Current action and preconditions to check: trajectory_clear

Your task: For each precondition in the list above, predict whether it will hold at this action.

Consider the current scene as observed from the mobile robot's camera, and analyze the predicted future states of all dynamic agents (e.g., people, animals, vehicles, or any moving entities) within the NEXT SECOND.

IMPORTANT: Only answer "very likely" if you are absolutely certain—based on strong, clear evidence—that a dynamic agent will violate the precondition in the predicted future state. Do NOT answer "very likely" for unlikely, ambiguous, or low-probability risks.

Ask yourself for each precondition: Is there a high probability, with clear and convincing evidence, that the predicted future states of any dynamic agent will interfere with the predicted future state of the currently executing action within the NEXT SECOND, causing that precondition to fail?

Assess the risk level based on these predictions. Use "likely" or "very likely" if motions create a clear risk of interference.

Use "neutral" or "improbable" if agents are nearby but their predicted paths are clearly diverging or non-conflicting.

Failure Risk Categories: "very improbable", "improbable", "neutral", "likely", "very likely"

Answer Format: Output ONLY the probability_of_failure value from these categories: "very improbable", "improbable", "neutral", "likely", "very likely"

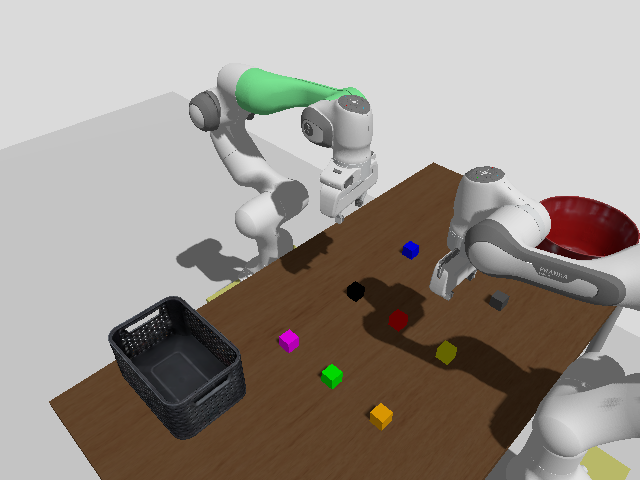

Answer: very improbable